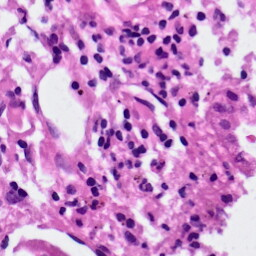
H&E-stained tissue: Lung